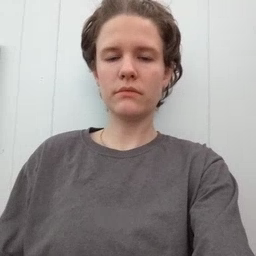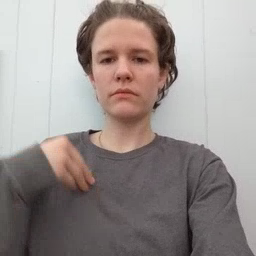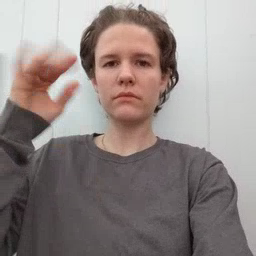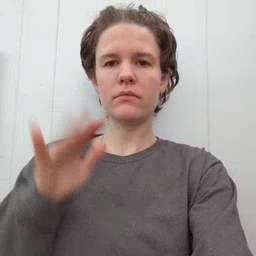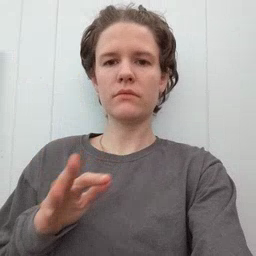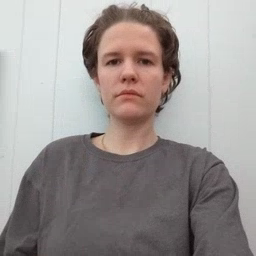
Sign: snow